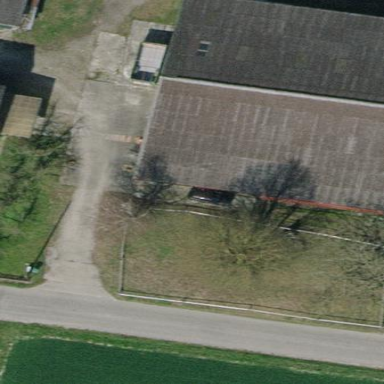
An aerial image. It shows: Gabled roof on farm auxiliary building.